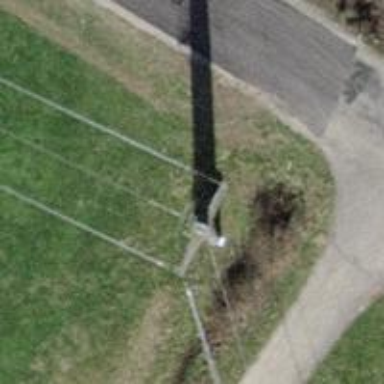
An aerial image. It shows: Concrete power pole.